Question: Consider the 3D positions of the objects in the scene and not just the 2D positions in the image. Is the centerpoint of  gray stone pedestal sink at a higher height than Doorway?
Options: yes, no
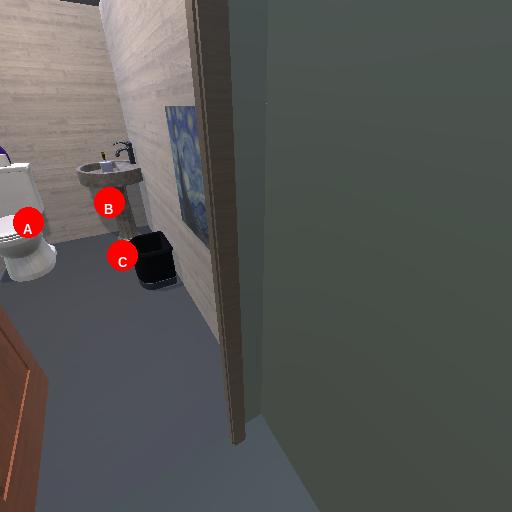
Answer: yes